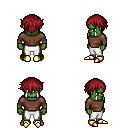
a pixel art fantasy rpg character, male body template, orc, green skin, brown long-sleeve shirt, white pants, brunette short bangs hairstyle, gold boots, four views (front, back, left, right), 2x2 character sprite sheet, small pixel art, hard edges, no anti-aliasing